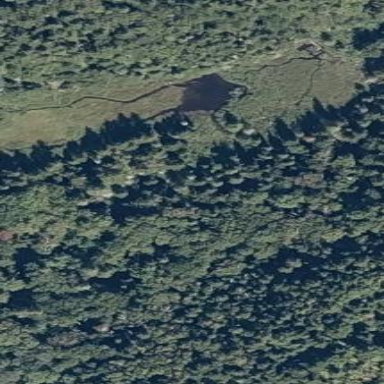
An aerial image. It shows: Marsh wetland.